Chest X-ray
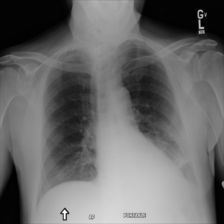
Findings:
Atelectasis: negative
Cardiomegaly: negative
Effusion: negative
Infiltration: negative
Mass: negative
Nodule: negative
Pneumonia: negative
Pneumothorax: negative
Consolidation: negative
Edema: negative
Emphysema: negative
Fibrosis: negative
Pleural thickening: negative
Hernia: negative